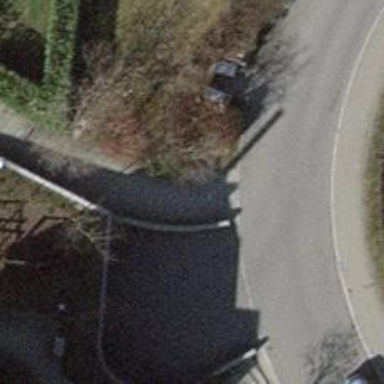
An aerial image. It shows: Cycle barrier.